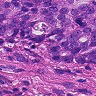
Metastatic tissue present: yes